Field crop: maize
Growth stage: 2
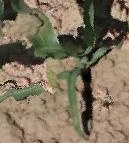
Species: maize